Field crop: maize
Growth stage: 2
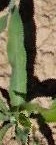
Species: maize